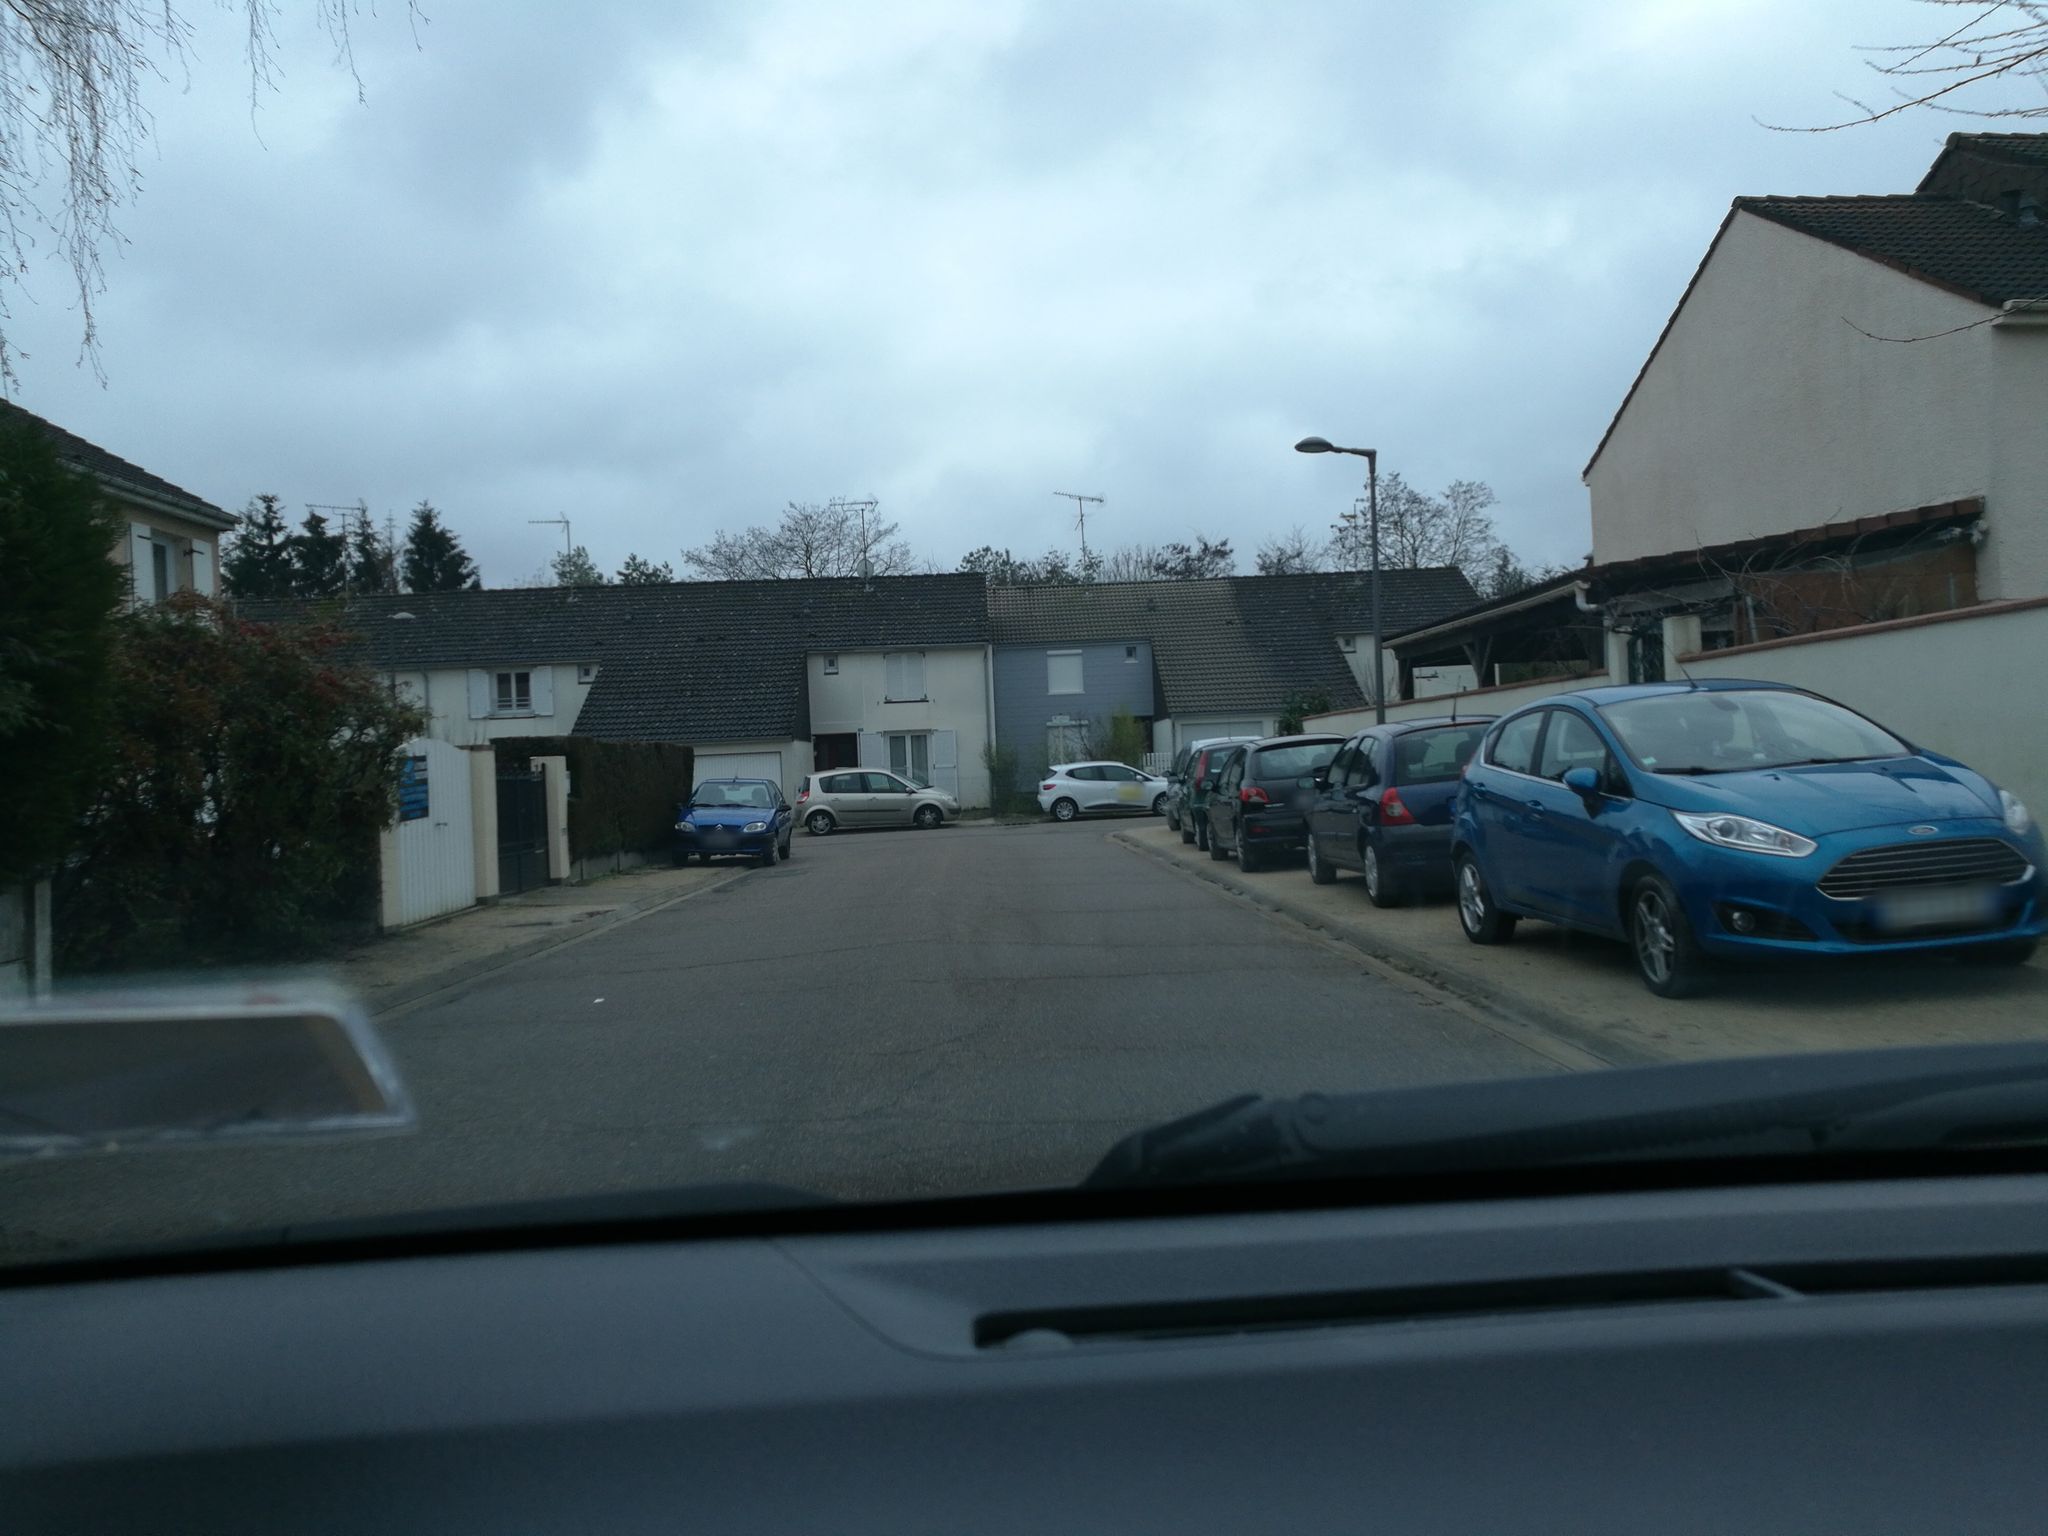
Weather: snowy
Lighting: day
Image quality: good
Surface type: driving surface
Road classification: residential
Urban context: urban centre
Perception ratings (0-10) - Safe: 3.62, Lively: 7.44, Beautiful: 5, Boring: 6.87, Depressing: 5.29, Wealthy: 1.73